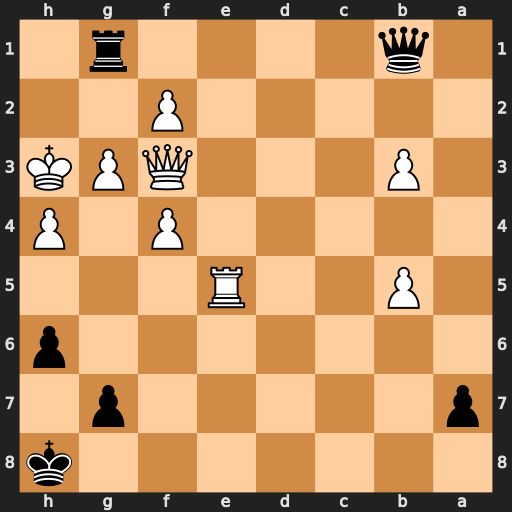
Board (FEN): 7k/p5p1/7p/1P2R3/5P1P/1P3QPK/5P2/1q4r1
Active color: b
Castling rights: -
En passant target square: -
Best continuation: Rh1+ Qxh1 Qxh1+